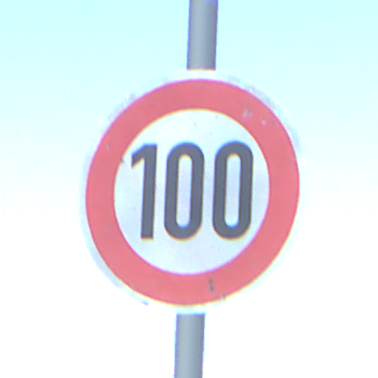
Verkehrszeichen: Geschwindigkeit100
Umgebung: Outdoor, Nature
Tageszeit: MorningAfternoon
Wetter: Clear
Licht: Natural
Jahreszeit: Autumn
Kontrast: HighContrast